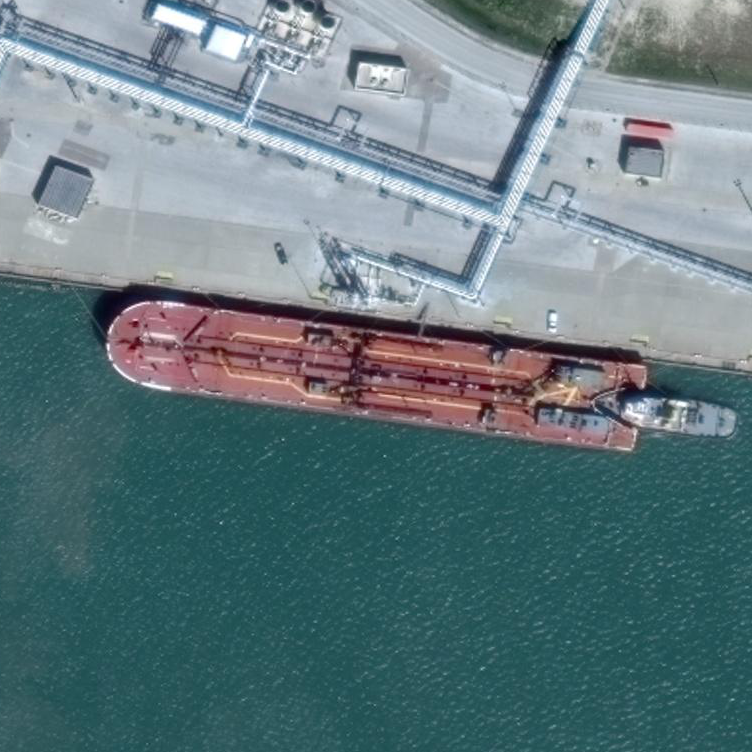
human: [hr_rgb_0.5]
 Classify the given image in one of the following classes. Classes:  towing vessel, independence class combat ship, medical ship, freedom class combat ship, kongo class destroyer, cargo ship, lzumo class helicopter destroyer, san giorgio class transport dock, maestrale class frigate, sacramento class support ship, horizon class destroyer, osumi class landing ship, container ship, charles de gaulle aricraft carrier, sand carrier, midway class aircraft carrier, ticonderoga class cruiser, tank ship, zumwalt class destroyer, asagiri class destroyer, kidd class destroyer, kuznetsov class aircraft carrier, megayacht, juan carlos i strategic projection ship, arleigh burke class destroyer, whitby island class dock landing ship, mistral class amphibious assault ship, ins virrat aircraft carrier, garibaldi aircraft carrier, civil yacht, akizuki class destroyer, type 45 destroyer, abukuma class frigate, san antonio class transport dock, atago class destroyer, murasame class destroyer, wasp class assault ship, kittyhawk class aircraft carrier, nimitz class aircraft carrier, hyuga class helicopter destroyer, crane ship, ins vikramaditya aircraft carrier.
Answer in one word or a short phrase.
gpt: Tank ship